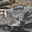
Label: 8